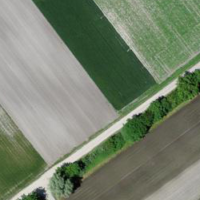
EUNIS habitat code: 52
Species observed at this site:
Acrocephalus arundinaceus